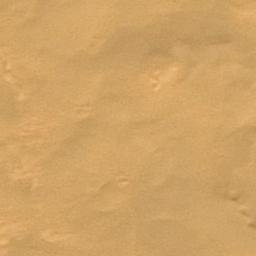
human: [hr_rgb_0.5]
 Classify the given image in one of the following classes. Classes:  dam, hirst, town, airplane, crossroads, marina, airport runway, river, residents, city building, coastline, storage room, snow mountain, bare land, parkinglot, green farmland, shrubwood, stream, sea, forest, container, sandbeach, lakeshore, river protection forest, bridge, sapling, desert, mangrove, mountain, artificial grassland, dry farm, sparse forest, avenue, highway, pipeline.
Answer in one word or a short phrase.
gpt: desert